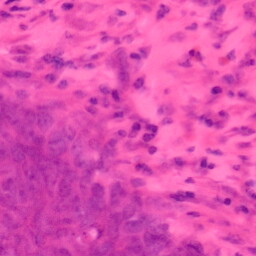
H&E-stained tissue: Colon